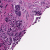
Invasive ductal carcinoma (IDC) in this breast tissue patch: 1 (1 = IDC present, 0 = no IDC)